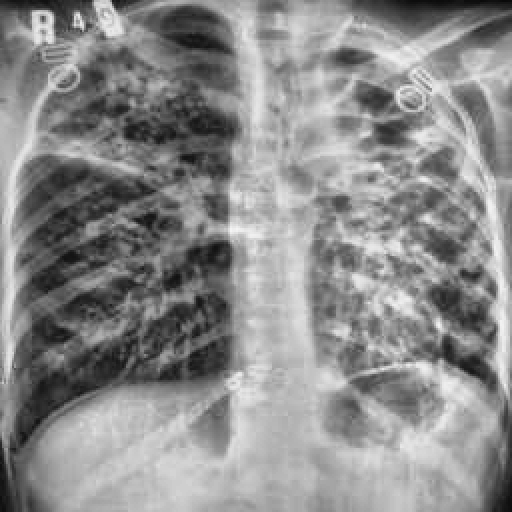
Finding: TUBERCULOSIS